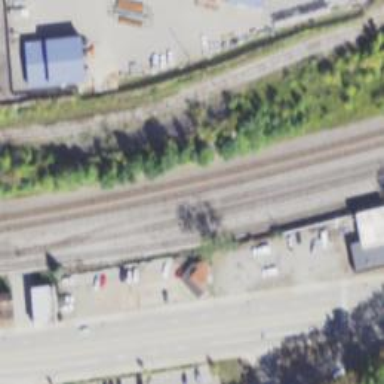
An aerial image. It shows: Abandoned railway.